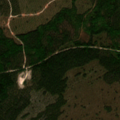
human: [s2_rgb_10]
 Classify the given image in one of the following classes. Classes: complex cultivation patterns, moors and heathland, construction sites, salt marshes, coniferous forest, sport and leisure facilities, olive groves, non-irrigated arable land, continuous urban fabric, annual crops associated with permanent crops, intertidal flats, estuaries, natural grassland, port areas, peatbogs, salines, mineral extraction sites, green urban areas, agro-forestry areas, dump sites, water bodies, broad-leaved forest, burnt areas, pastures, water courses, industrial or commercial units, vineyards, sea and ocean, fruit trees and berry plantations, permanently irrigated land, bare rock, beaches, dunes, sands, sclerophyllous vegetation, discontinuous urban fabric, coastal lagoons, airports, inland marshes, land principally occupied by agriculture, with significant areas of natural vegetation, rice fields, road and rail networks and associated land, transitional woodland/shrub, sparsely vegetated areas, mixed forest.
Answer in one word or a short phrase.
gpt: coniferous forest, transitional woodland/shrub